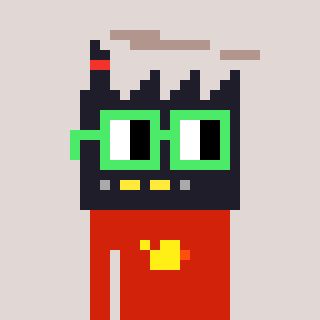
a pixel art character with square light green glasses, a factory-shaped head and a red-colored body on a warm background